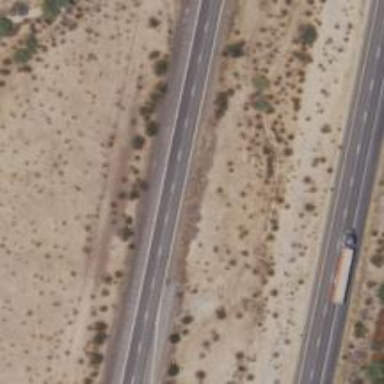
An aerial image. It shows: This image shows trunk highway that functions as expressway.